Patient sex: F
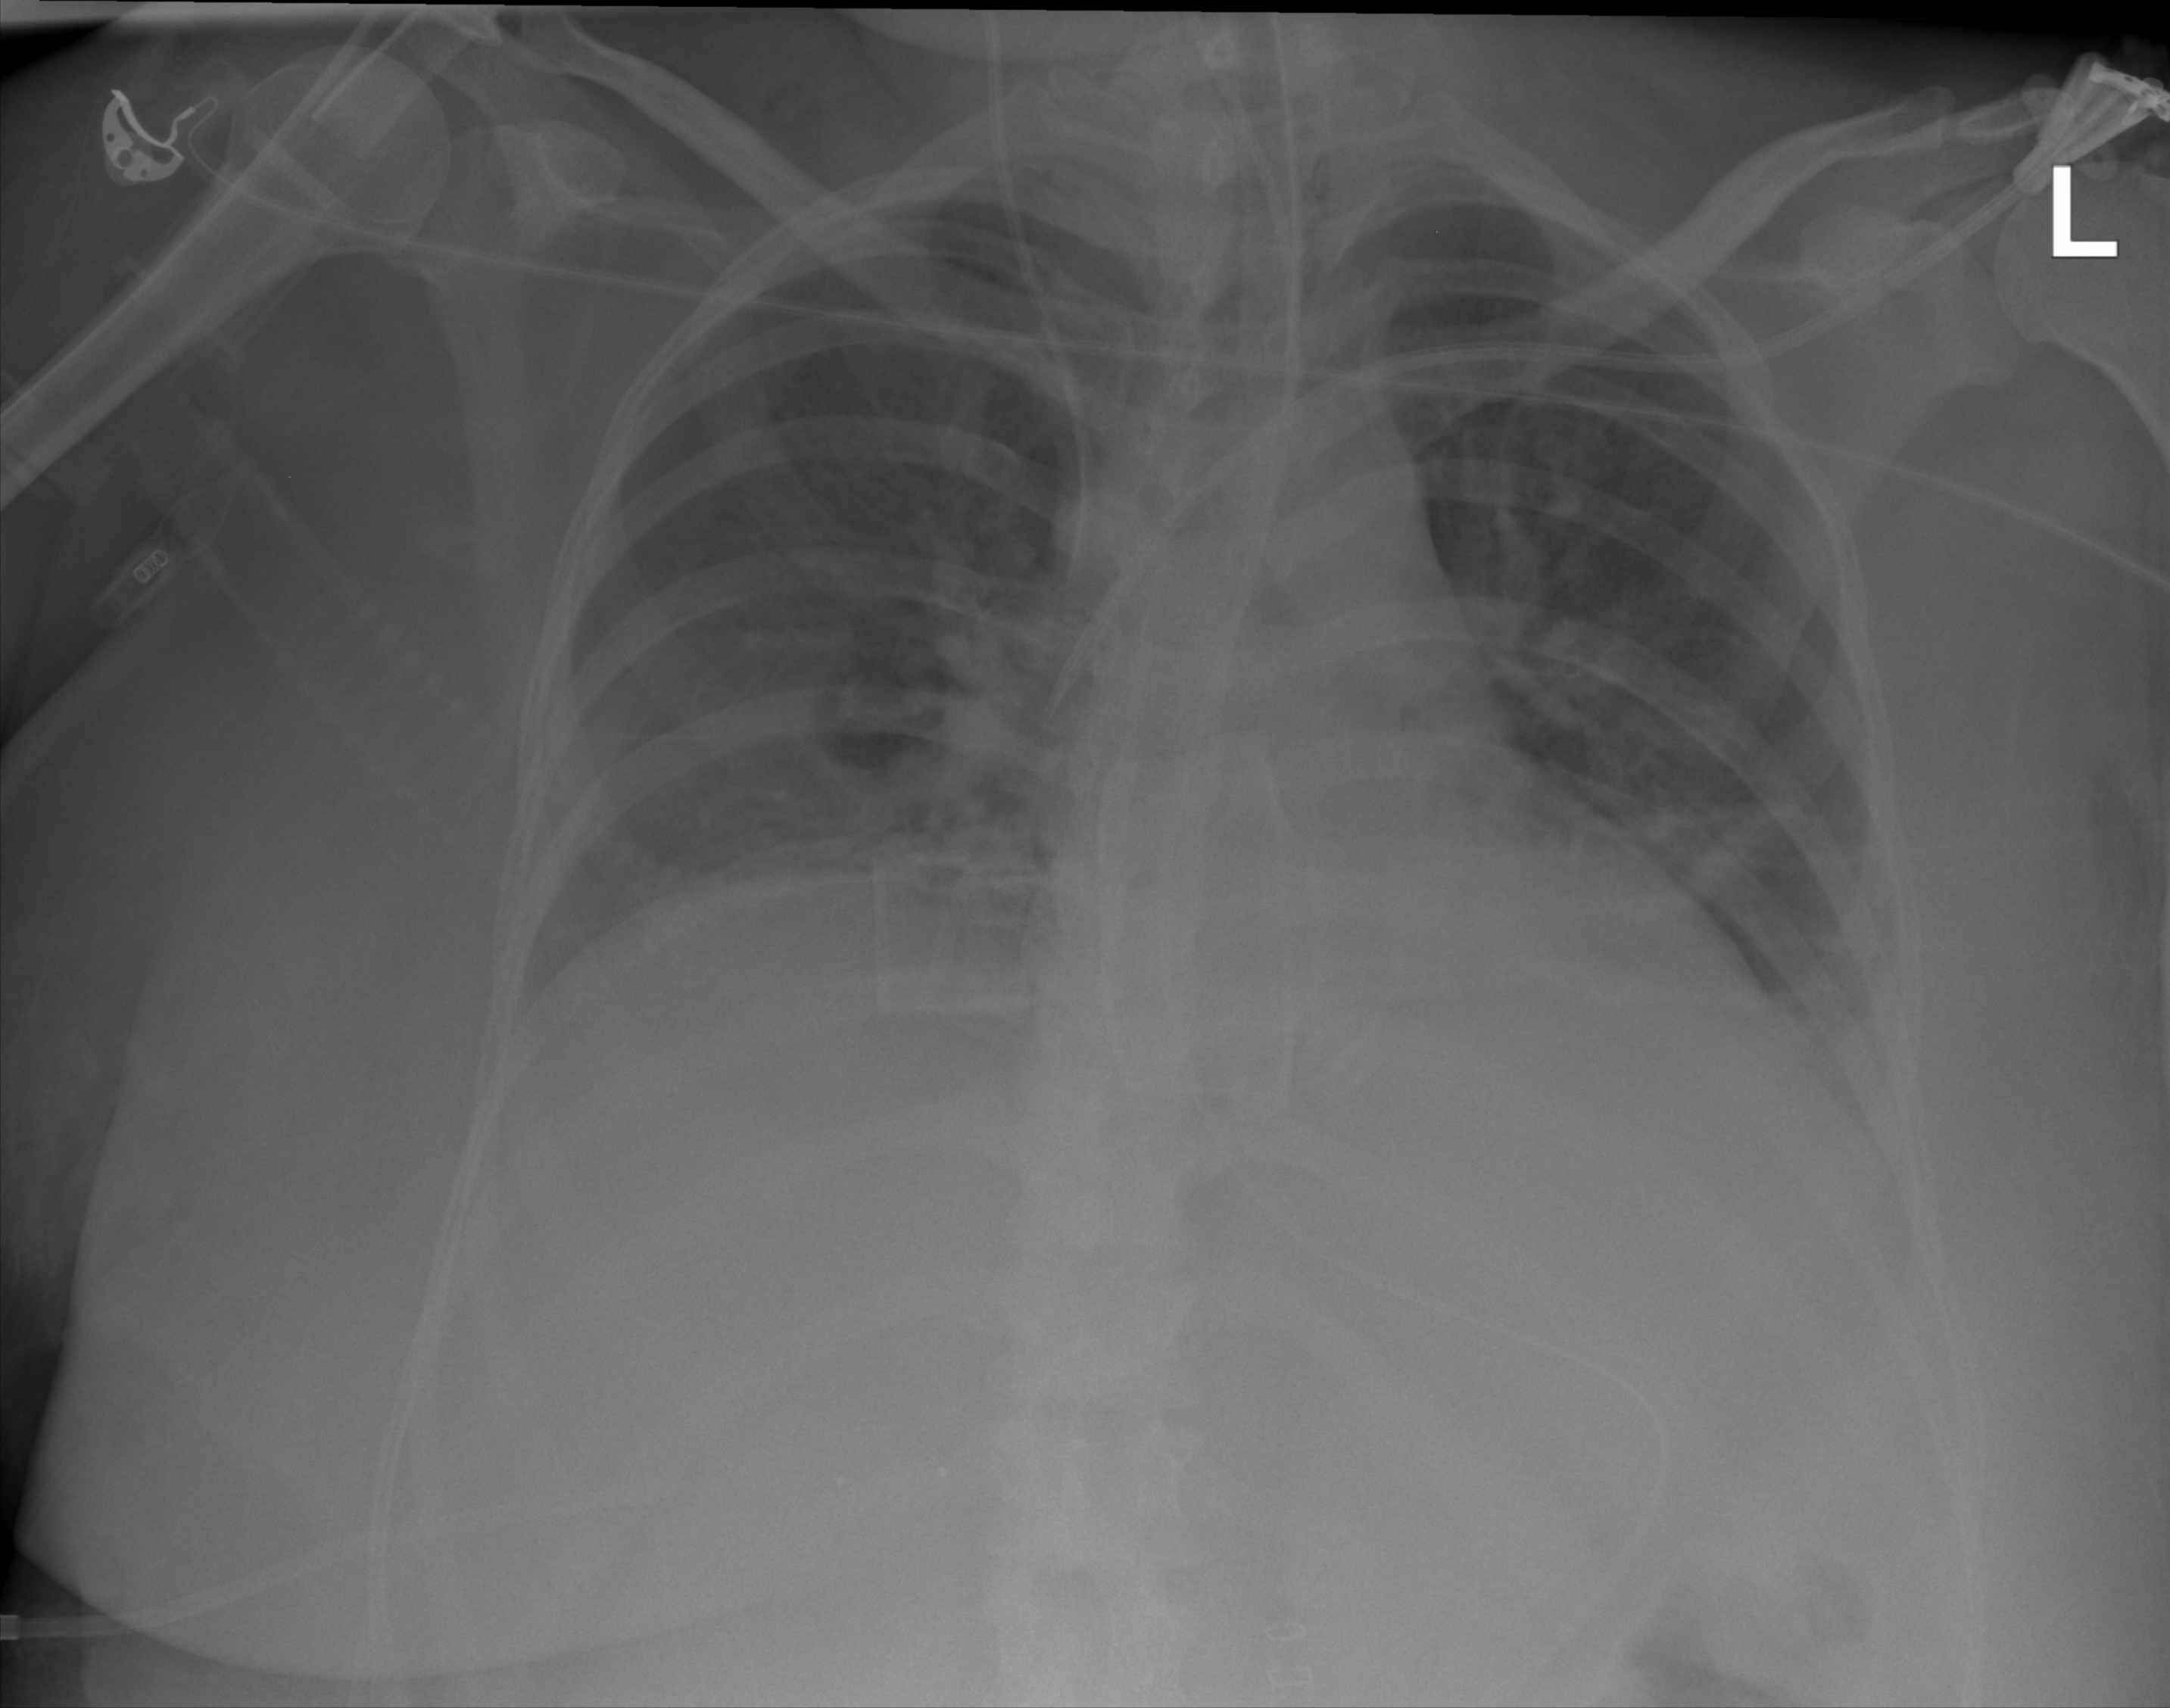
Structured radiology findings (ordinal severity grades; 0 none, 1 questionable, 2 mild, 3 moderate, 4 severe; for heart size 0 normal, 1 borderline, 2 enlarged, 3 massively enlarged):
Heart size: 1
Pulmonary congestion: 0
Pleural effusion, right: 0
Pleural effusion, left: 2
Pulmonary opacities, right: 0
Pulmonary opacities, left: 0
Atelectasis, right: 0
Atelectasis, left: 2